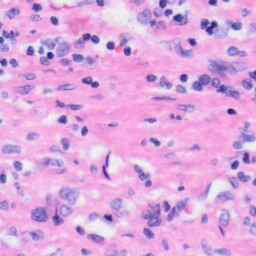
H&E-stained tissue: Liver